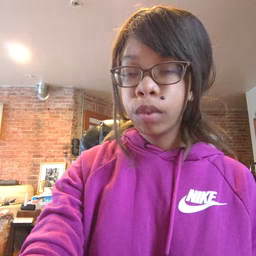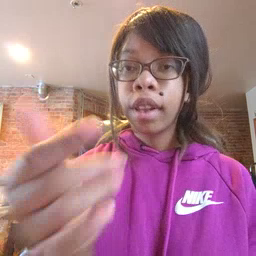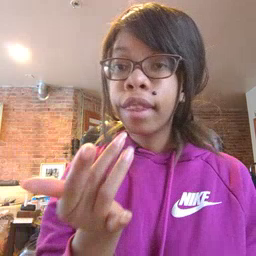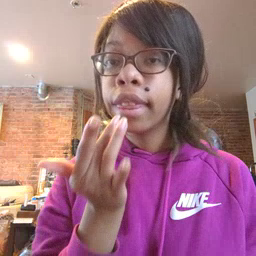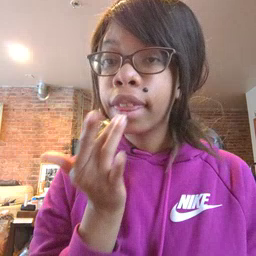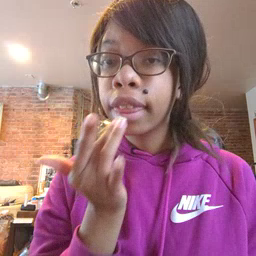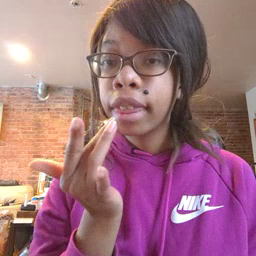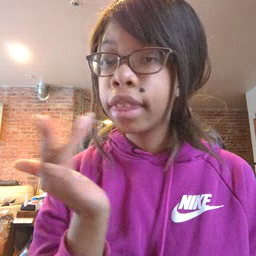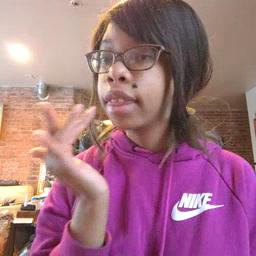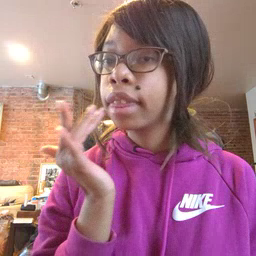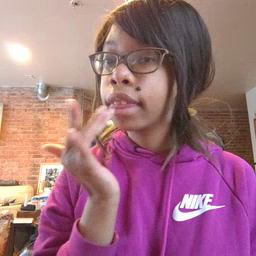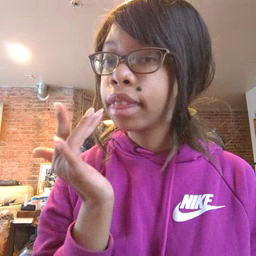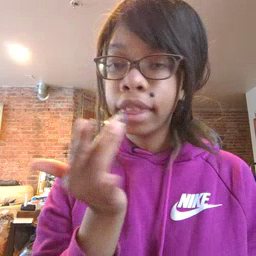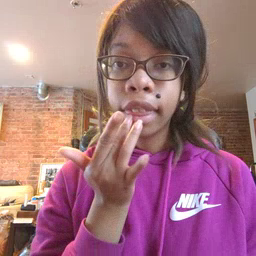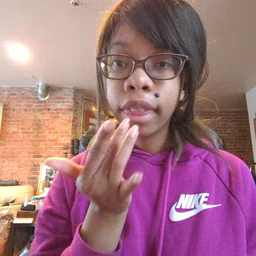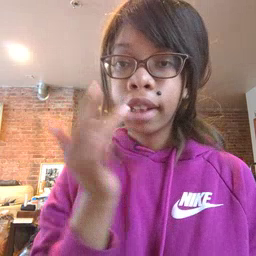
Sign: taste